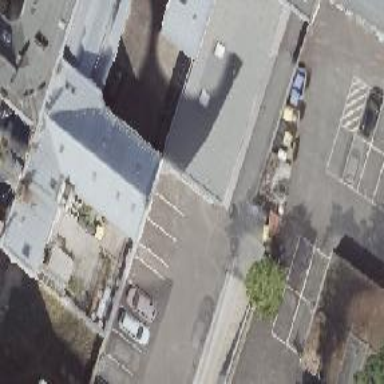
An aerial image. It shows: Commercial building.